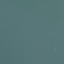
Land use / land cover: SeaLake